Current action and preconditions to check: path_clear

Your task: For each precondition in the list above, predict whether it will hold at this action.

Consider the current scene as observed from the mobile robot's camera, and analyze the predicted future states of all dynamic agents (e.g., people, animals, vehicles, or any moving entities) within the NEXT SECOND.

IMPORTANT: Only answer "very likely" if you are absolutely certain—based on strong, clear evidence—that a dynamic agent will violate the precondition in the predicted future state. Do NOT answer "very likely" for unlikely, ambiguous, or low-probability risks.

Ask yourself for each precondition: Is there a high probability, with clear and convincing evidence, that the predicted future states of any dynamic agent will interfere with the predicted future state of the currently executing action within the NEXT SECOND, causing that precondition to fail?

Assess the risk level based on these predictions. Use "likely" or "very likely" if motions create a clear risk of interference.

Use "neutral" or "improbable" if agents are nearby but their predicted paths are clearly diverging or non-conflicting.

Failure Risk Categories: "very improbable", "improbable", "neutral", "likely", "very likely"

Answer Format: Output ONLY the probability_of_failure value from these categories: "very improbable", "improbable", "neutral", "likely", "very likely"

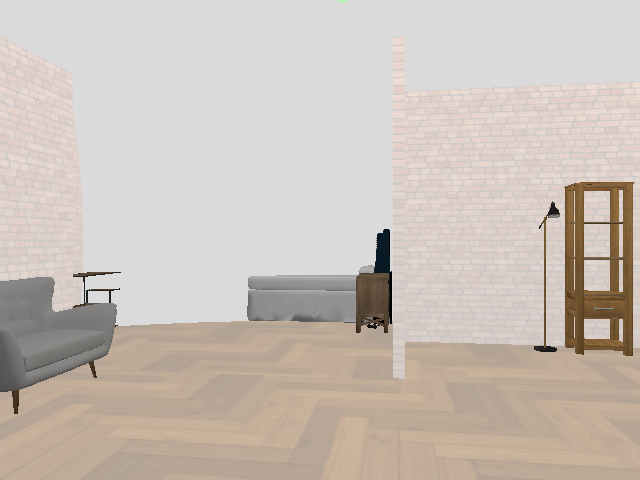

Answer: very improbable